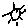
Label: sun